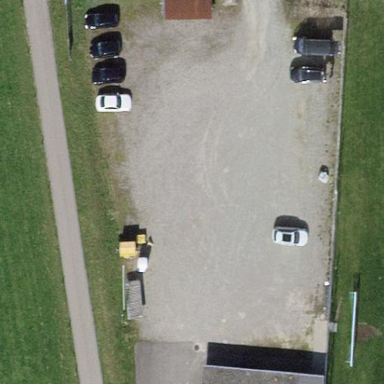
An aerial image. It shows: Parking area.